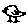
Label: bird